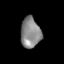
Tissue: skin
Cell type: Epithelial cells
Senescence score: 0.6996
Nuclear area (px): 601
Mean DAPI intensity: 134.401